Question: I encounter a problem when I try to execute a shellcode in C, (a basic reverse_tcp, pointing to a local address).
I started from the basics with the following code:
'''
#define WIN32_LEAN_AND_MEAN
#include <stdlib.h>
#include <stdio.h>
#include <string.h>
#include <windows.h>
int main(int argc, char * argv[])
{
unsigned char shellcode[] = "y"O©️+-)aY8dQ$ss"
"SA
.l"+©️.oU3J"
"5
AEco->iK\""
"q'^ NM--#ah%o"
"O{^E&*C ~dr{d"
"FuD}Uo uOE "
"-2ETh|AOae"ThVSu"
"YauP}P~ThmdS35™️u"
"f
EdUEIM!/YYYYUI"
""O|*~o"ayAc"
"^"u;0Aae"ss?O,a"
"e
"A
-ew}"fSSu)EUR"
"rIIh!5Uoaae"
;
int(*ret)() = (int(*)())shellcode;
ret();
}
return 1;
}
'''
(I cut the shellcode for the example)
when I compile this .c file with visual studio community 2017, I get a few warnings about argv and argc that aren't used, and conversion from () to (void) in ret.
Then I try to execute the file, and i get an awesome "has stopped working".
So I launch the debug in visual studio,and here is what i get:

So this is an access violation error, but why? I searched on google, and it seems that this error can have many causes, but I can't figure why it happens to me.
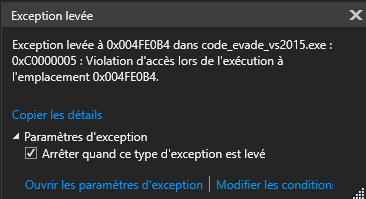
Answer: You normally can't execute code in the '.data' section of an executable on Windows. The access violation occurs because you're trying to run code that isn't executable.
<URL>